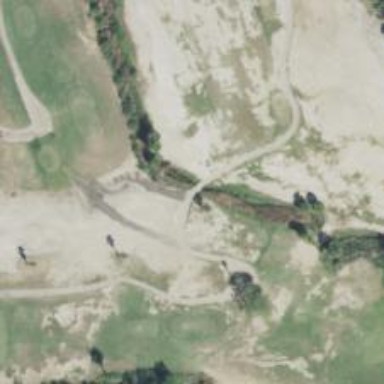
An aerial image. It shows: Path on bridge designed for golf carts.